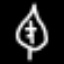
Label: leaf